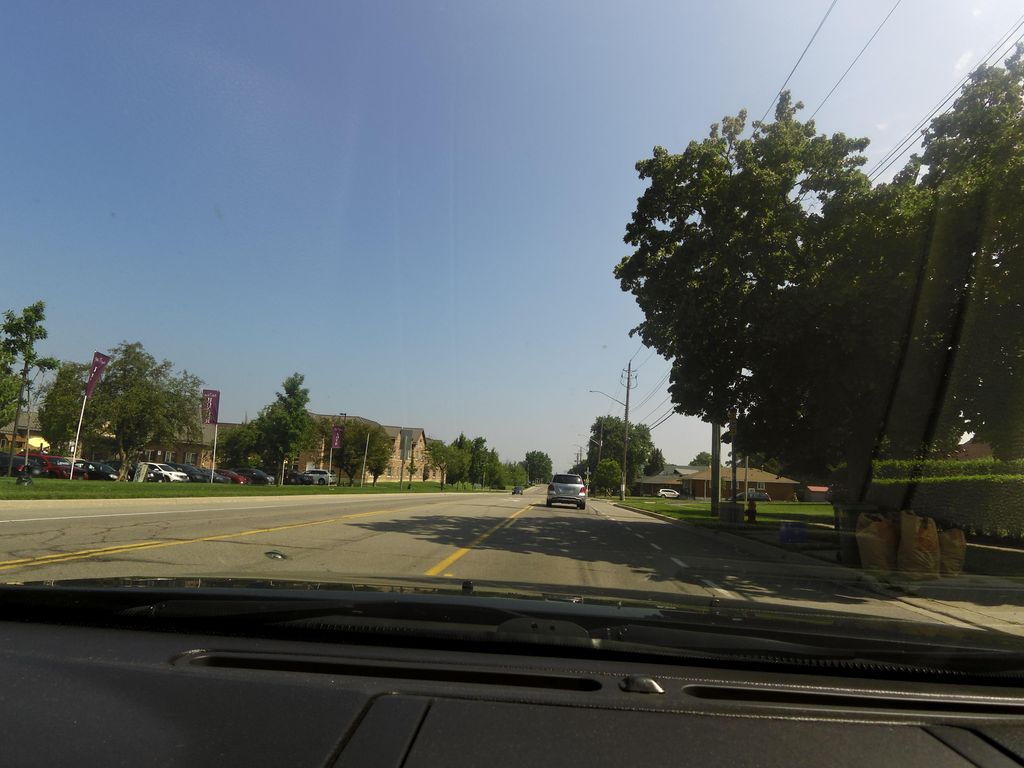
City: hamilton